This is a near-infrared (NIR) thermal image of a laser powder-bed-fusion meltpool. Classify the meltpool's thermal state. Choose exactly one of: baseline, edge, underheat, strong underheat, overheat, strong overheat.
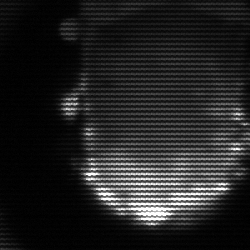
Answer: baseline